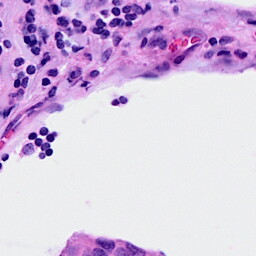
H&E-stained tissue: Breast